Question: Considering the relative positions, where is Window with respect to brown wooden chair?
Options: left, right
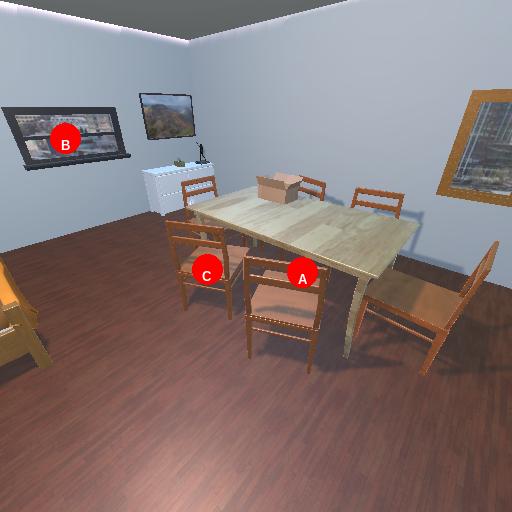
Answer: left